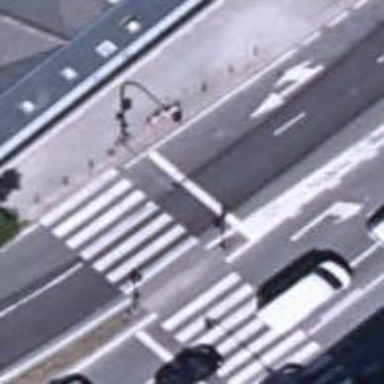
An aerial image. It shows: Road with traffic signals.